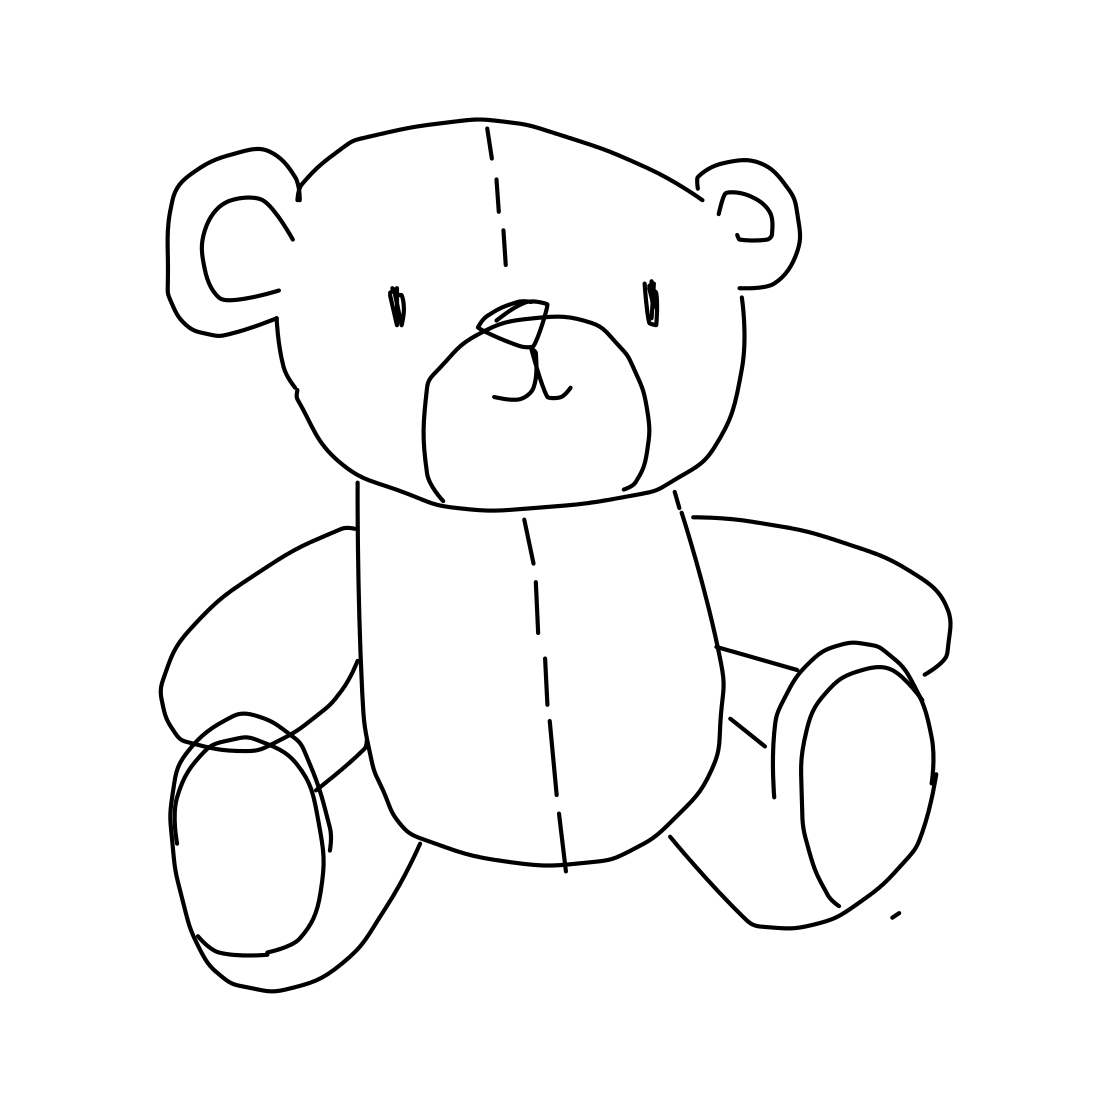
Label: teddy-bear